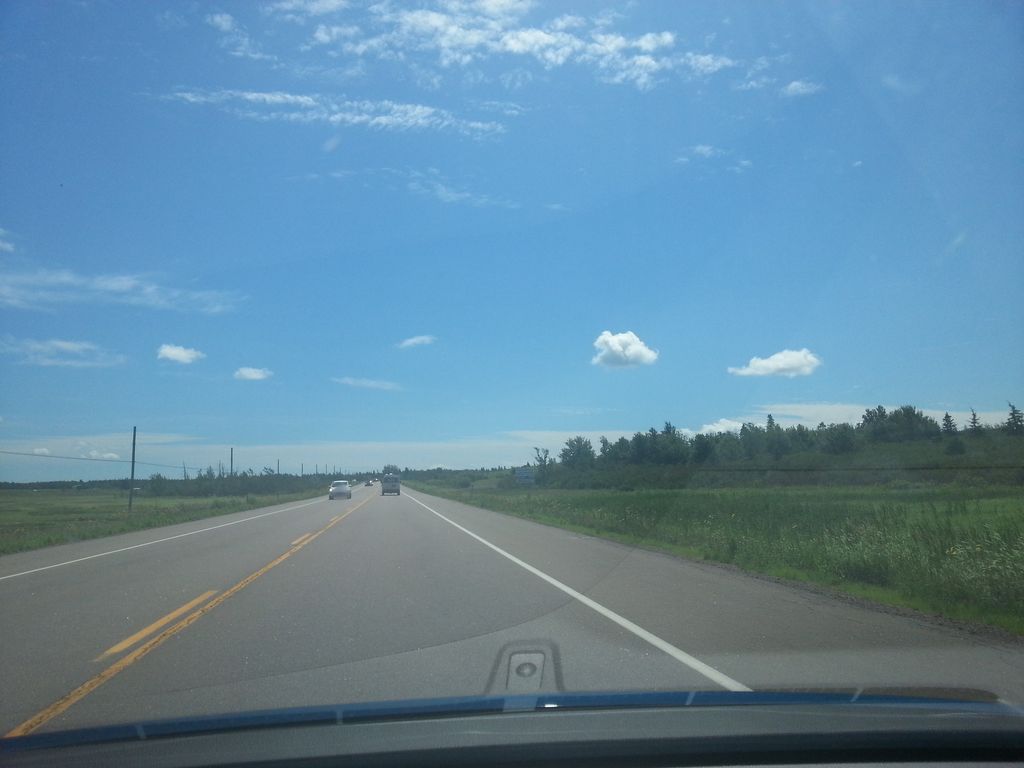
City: charlottetown